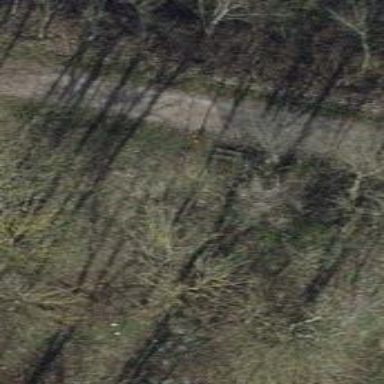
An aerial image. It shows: Brown bench.